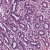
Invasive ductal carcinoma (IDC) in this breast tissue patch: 1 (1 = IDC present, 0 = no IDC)